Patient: sex F, age 36
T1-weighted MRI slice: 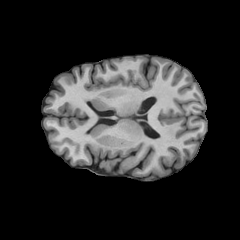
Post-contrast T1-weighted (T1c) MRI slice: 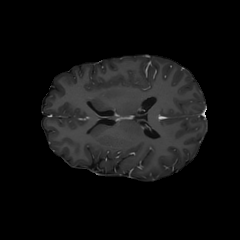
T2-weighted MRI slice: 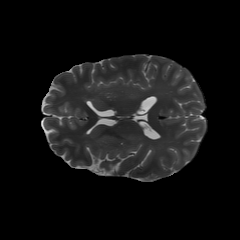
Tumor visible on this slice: no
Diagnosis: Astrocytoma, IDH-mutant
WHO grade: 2